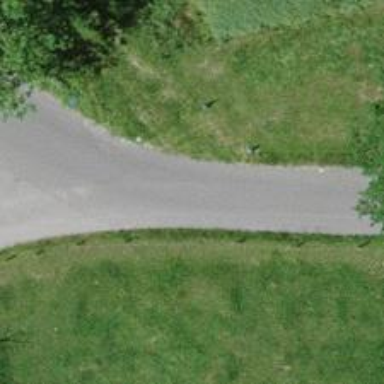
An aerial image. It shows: Unclassified road with asphalt surface.